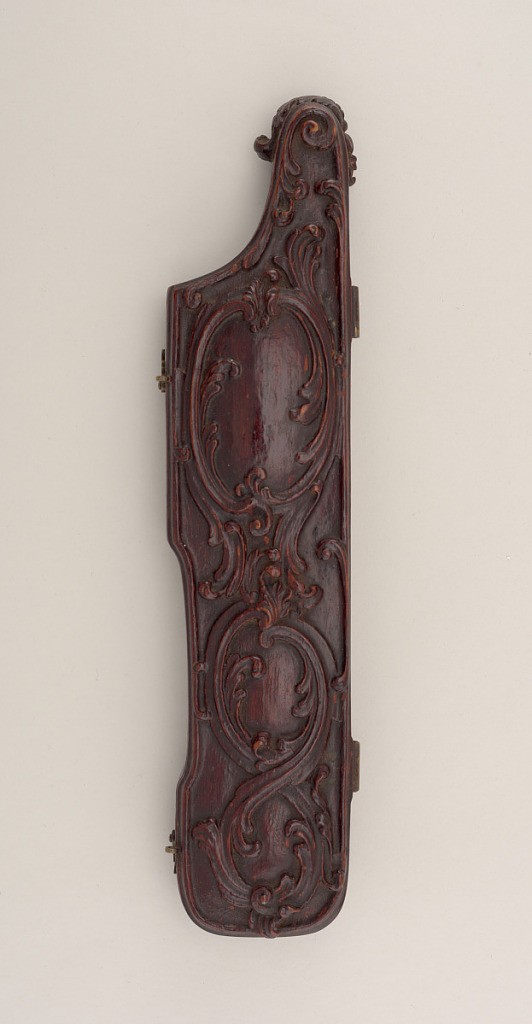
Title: Case
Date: ca. 1750
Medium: mahogany, silk, brass
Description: Mahogany case for three implements, irregular rectangular shape. Lid attached to bottom with two brass hinges and small hooks. Top of lid carved with scrolled acanthus leaves, in the shape of three "cartouches". Inside of case covered with silk, S-shaped scroll on the inside of case to hold the knife in place.